Brain MRI, t2w sequence, axial 2D slice.
Patient: age 28, sex M, weight 95 kg, height 1.95 m
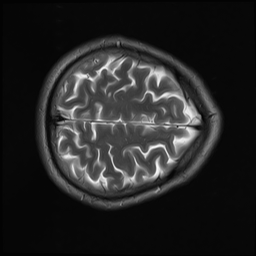